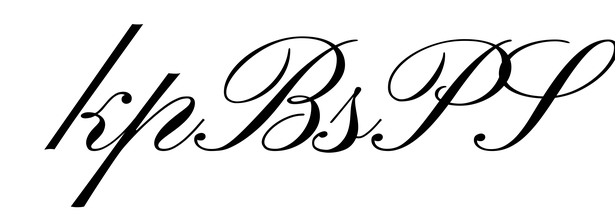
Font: PinyonScript-Regular